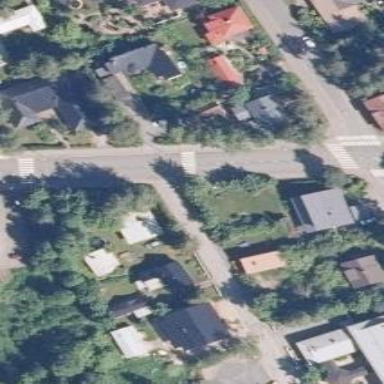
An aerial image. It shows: Road with "give way" sign.